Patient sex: F
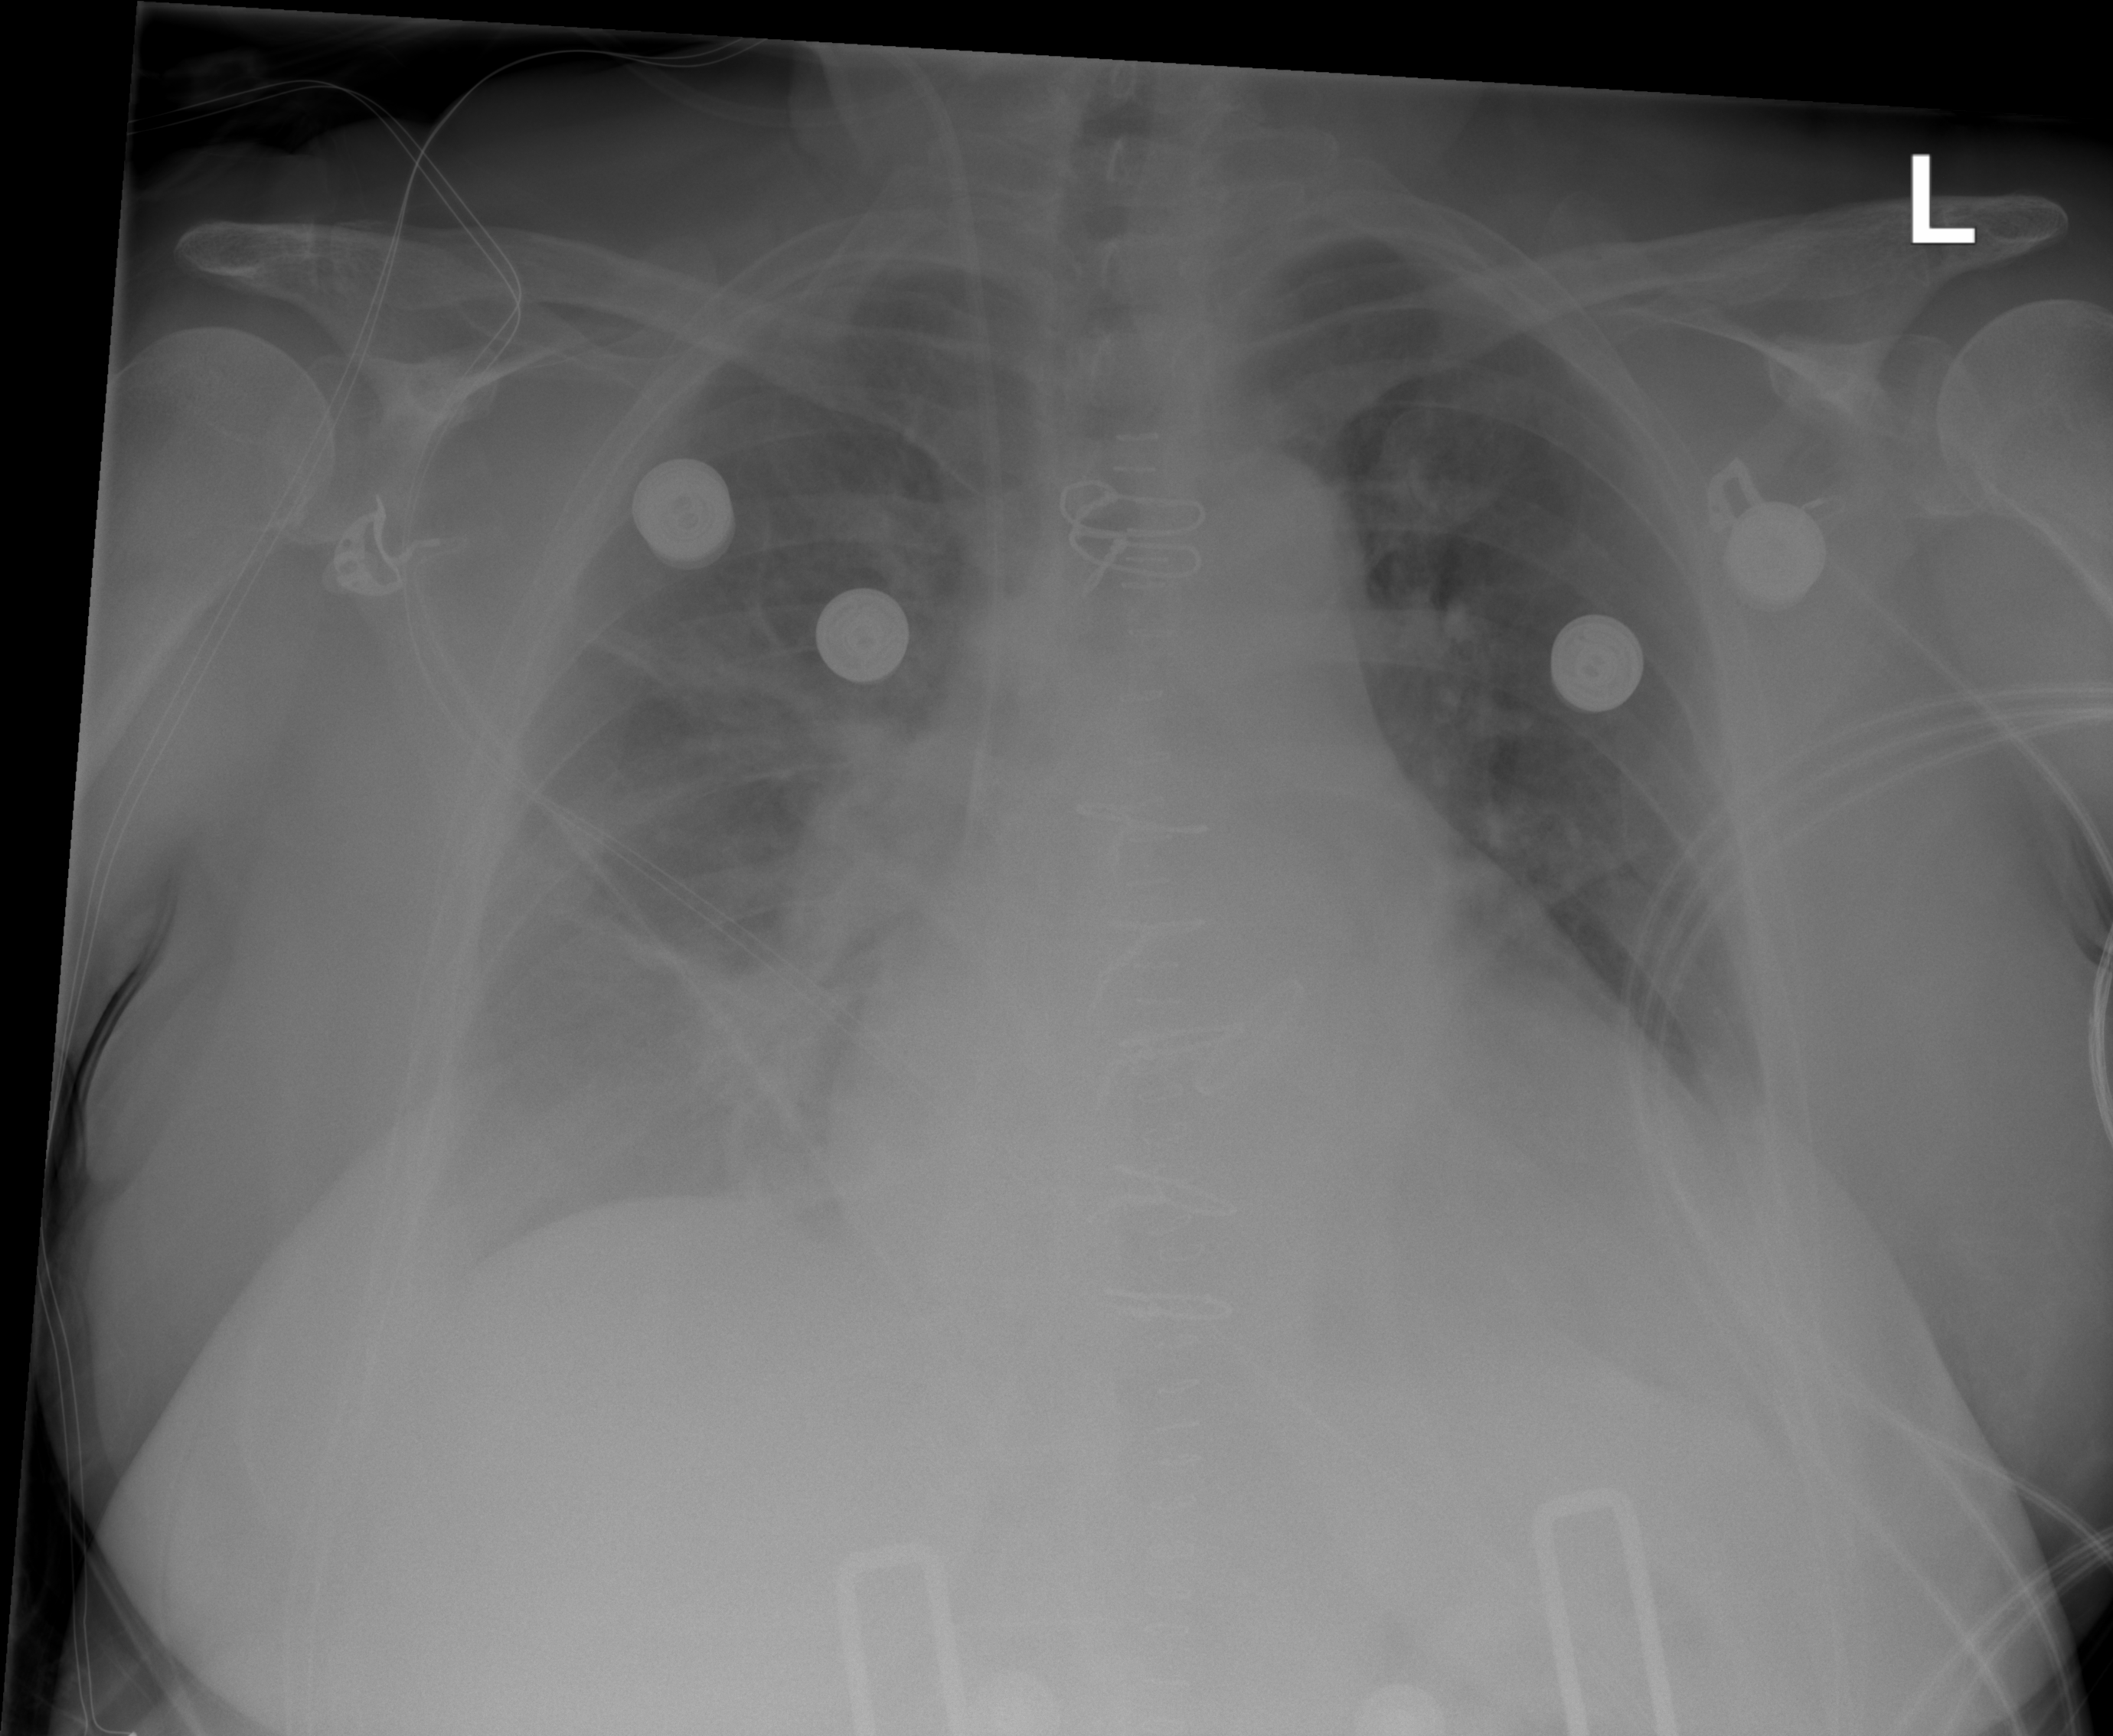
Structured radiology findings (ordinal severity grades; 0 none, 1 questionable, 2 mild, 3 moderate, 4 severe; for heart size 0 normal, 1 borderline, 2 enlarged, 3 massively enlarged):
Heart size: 2
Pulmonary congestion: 3
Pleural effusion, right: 2
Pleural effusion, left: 2
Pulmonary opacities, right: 2
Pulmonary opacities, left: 1
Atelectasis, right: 2
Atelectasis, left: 2